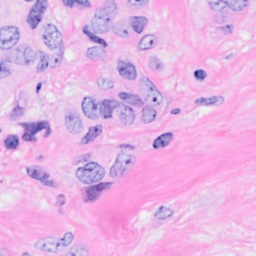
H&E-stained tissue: Breast